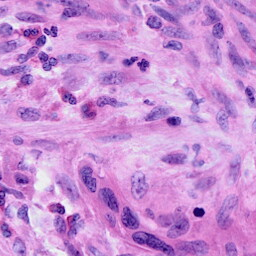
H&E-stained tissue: Cervix